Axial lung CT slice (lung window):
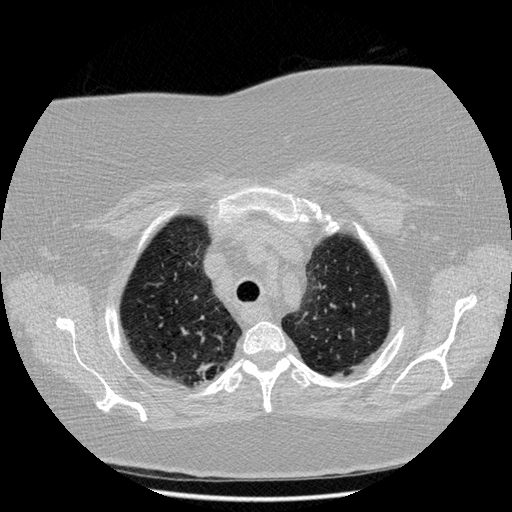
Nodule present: no